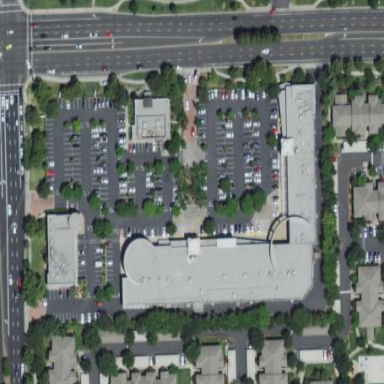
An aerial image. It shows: Retail area.